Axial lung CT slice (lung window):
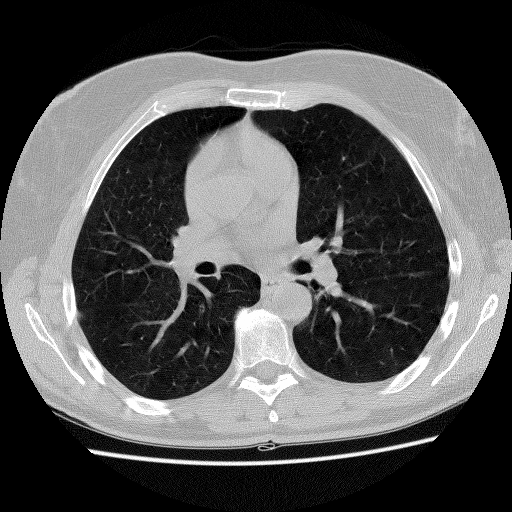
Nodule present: no